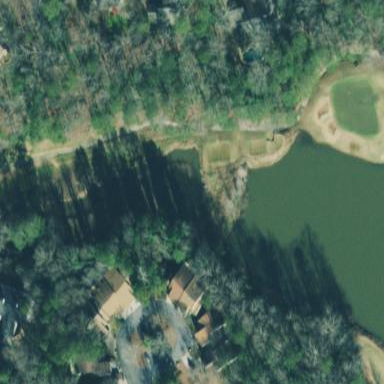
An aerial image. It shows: Scenic view of water hazard on golf course. The natural water feature adds beauty to the landscape.